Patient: sex M, age 29
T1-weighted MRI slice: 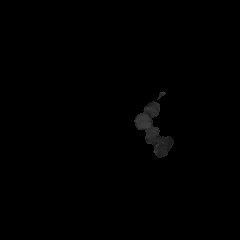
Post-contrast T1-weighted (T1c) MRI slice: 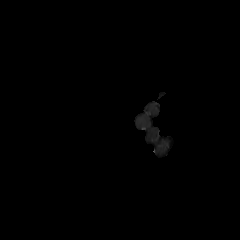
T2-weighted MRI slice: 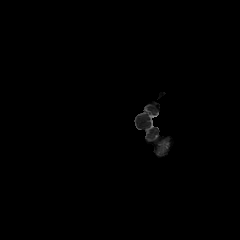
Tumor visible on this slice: no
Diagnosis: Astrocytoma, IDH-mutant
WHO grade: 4